Question: I am working with large datasets of protein-protein similarities generated in NCBI BLAST. I have stored the results in a large pairwise matrices (25,000 x 25,000) and I am using multidimensional scaling (MDS) to visualize the data. These matrices were too large to work with in RAM so I stored them on disk in HDF5 format and accessed them with the h5py module.
The sklearn manifold MDS method generated great visualization for small-scale data in 3D, so that is the one I am currently using. For the calculation, it requires a complete symmetric pairwise dissimilarity matrix. However, with large datasets, a sort of "crust" is formed that obscures the clusters that have formed.

I think the problem is that I am required to input a complete dissimilarity matrix. Some proteins are not related to each other, but in the pairwise dissimilarity matrix, I am forced to input a default max value of dissimilarity. In the documentation of sklearn MDS, it says that a value of 0 is considered a missing value, but inputting 0 where I want missing values does not seem to work.
Is there any way of inputting an incomplete dissimilarity matrix so unrelated proteins don't have to be inputted? Or is there a better/faster way to visualize the data in a pairwise dissimilarity matrix?
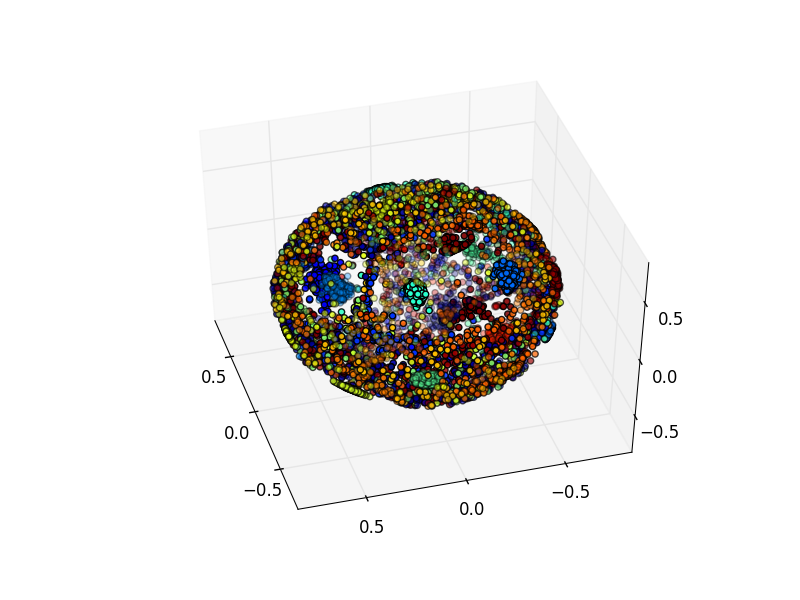
Answer: MDS requires a full dissimilarity matrix AFAIK. However, I think it is probably not the best tool for what you plan to achieve. Assuming that your dissimilarity matrix is (which need not be the case), it surely can be embedded in 25,000 dimensions, but "crushing" that to 3D will "compress" the data points together too much. That results in the "crust" you'd like to peel away.
I would rather run a hierarchical clustering algorithm on the dissimilarity matrix, then sort the leaves (i.e. the proteins) so that the similar ones are kept together, and then visualize the dissimilarity matrix with rows and columns permuted according to the ordering generated by the clustering. Assuming short distances are colored yellow and long distances are blue (think of the color blind! :-) ), this should result in a matrix with big yellow rectangles along the diagonal where the similar proteins cluster together.
You would have to downsample the image or buy a 25,000 x 25,000 screen :-) but I assume you want to have an "overall" low-resolution view anyway.